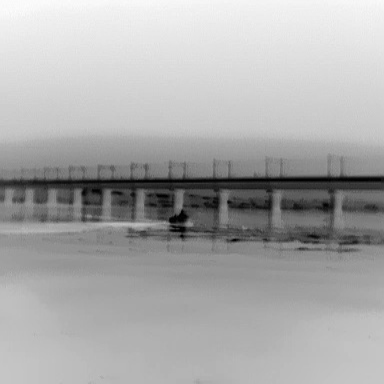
There is a warship in the infrared image.